高一 · 立体几何学
如图, 在正方体 $A B C D-A_{1} B_{1} C_{1} D_{1}$ 中, 点 $E$ 为 $A B$ 的中点. 试判断在 $B C$ 上是否存在点 $\boldsymbol{F}$, 使得 $E F \perp B D_{1}$. 若存在, 请指出点 $\boldsymbol{F}$ 所在位置并写出证明过程; 若不存在,请说明理由.

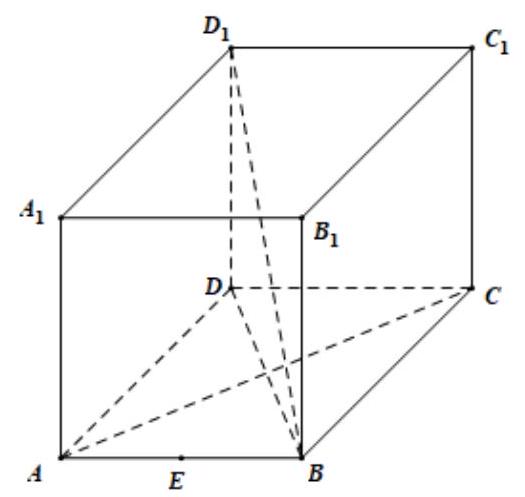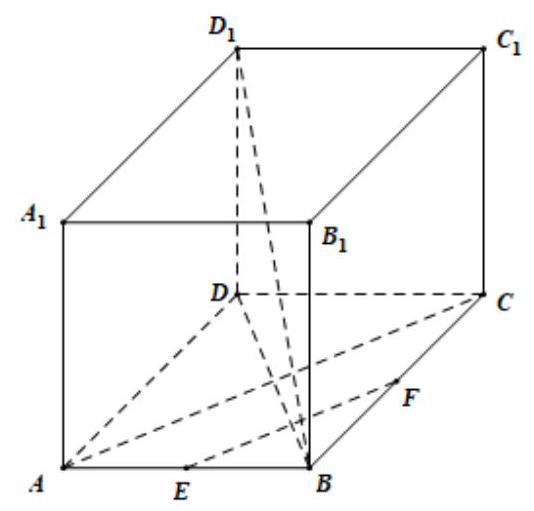
答案: , $F$ 为 $B C$ 中点, 证明见解析
解析: 【分析】

假设 $F$ 为中点, 利用 $E F \perp B D, E F \perp D D_{1}$, 可得线面垂直, 然后可得线线垂直, 可得结果.

【详解】

存在, $F$ 为 $B C$ 中点, 如图

试卷第 16 页, 总 22 页
由点 $E, F$ 分别为 $A B, B C$ 的中点

所以 $E F / / A C$,

在正方体中, $A C \perp B D$ ，所以 $E F \perp B D$

又 $D D_{1} \perp$ 平面 $A B C D$, 且 $E F \subset$ 平面 $A B C D$

所以 $E F \perp D D_{1}$,

由 $D D_{1} \cap B D=D, D D_{1}, B D \subset$ 平面 $B D D_{1}$

所以 $E F \perp$ 平面 $B D D_{1}$, 又 $B D_{1} \subset B D D_{1}$

所以 $E F \perp B D_{1}$

所以存在且 $F$ 为 $B C$ 中点

【点睛】

本题考查线面垂直以及线线垂直, 本题重点是通过线面垂直来得到线线垂直, 属基础题.